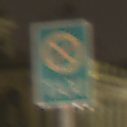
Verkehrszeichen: Taxenstand
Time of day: Night
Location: Outdoor (Urban)
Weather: Overcast
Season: NotSpecified
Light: Artificial